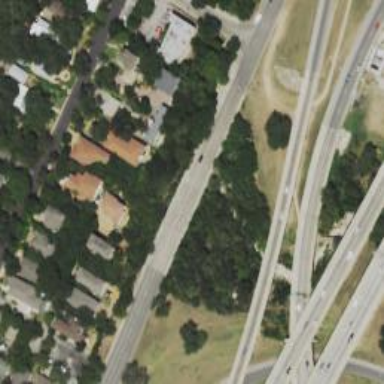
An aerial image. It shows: There is secondary road bridge with frontage road.